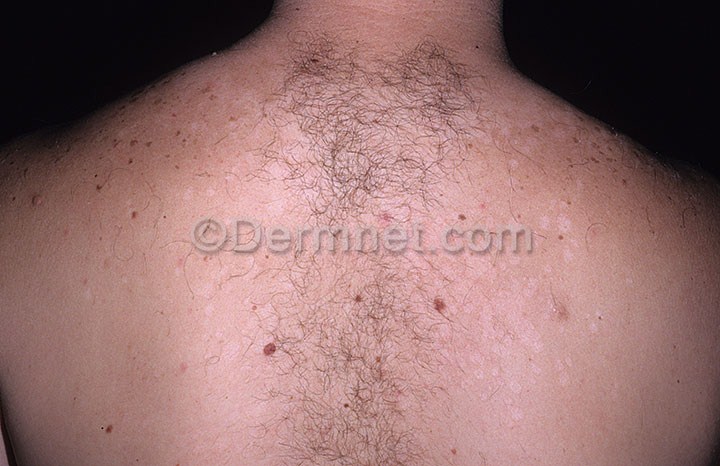
Disease: Tinea Ringworm Candidiasis and other Fungal Infections